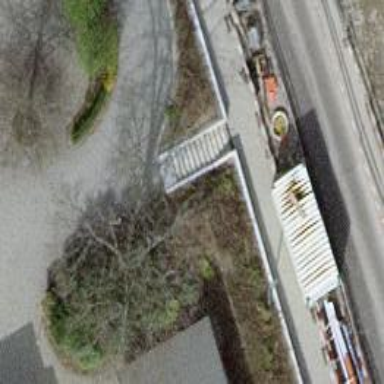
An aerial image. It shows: Road with steps.